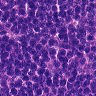
Metastatic tissue present: no